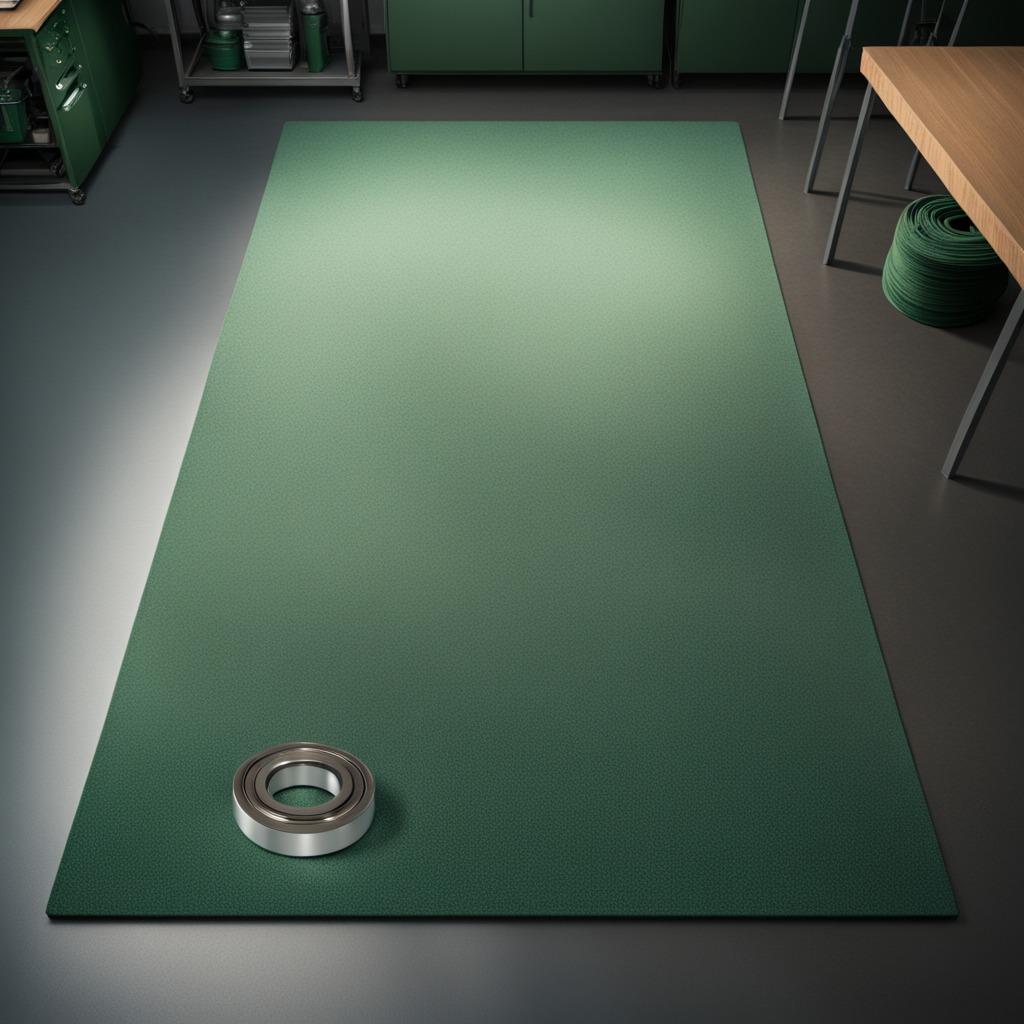
A metal ball bearing lies on a clean granite tabletop covered with a green rubber mat inside a workshop under bright overhead lighting crisp shadows high clarity worn but beneath the mat